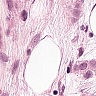
Metastatic tissue present: yes